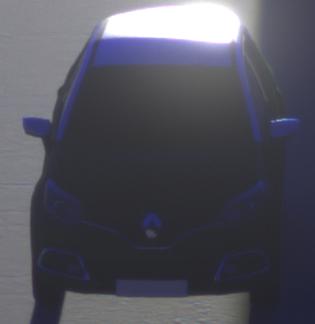
Make: Renault
Model: Captur ENERGY TCe 90
Detailed model: Captur (I)
Model produced from: 2013/06
Model produced until: 2015/05
Doors: 5
Color: green
Road condition: dry road
Daytime: sunrise or sunset
Contrast: high contrast